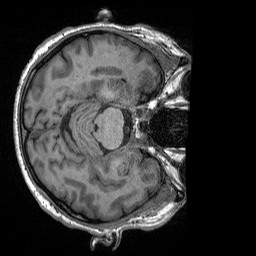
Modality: T1w
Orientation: axial
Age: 67
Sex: male
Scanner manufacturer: siemens
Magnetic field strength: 3 T
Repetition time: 2.4 s
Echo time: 0.00226 s